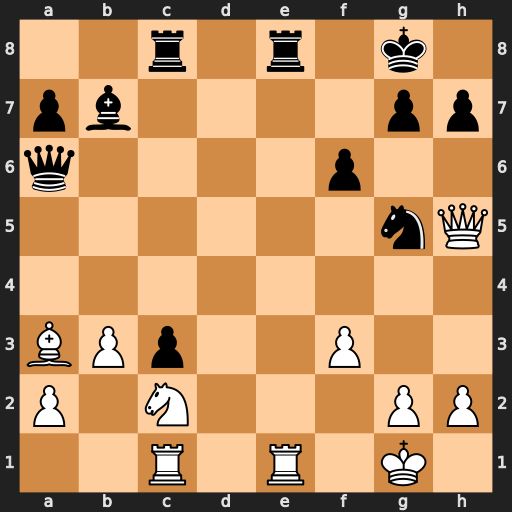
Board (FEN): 2r1r1k1/pb4pp/q4p2/6nQ/8/BPp2P2/P1N3PP/2R1R1K1
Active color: w
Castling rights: -
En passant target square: -
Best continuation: Rxe8+ Rxe8 Qxe8#